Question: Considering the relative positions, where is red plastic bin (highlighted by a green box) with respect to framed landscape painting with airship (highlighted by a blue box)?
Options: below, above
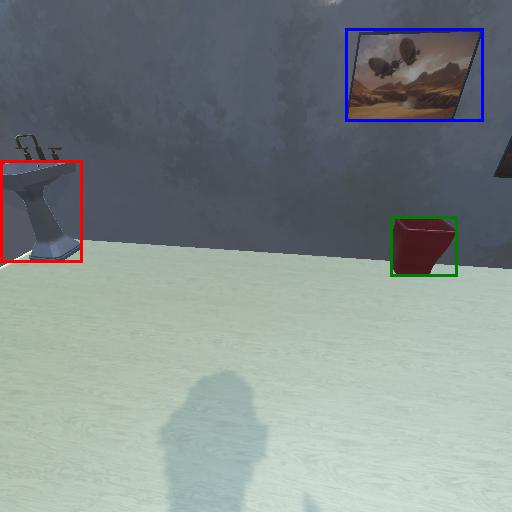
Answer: below